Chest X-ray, AP view. Patient: 31 years old, sex F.
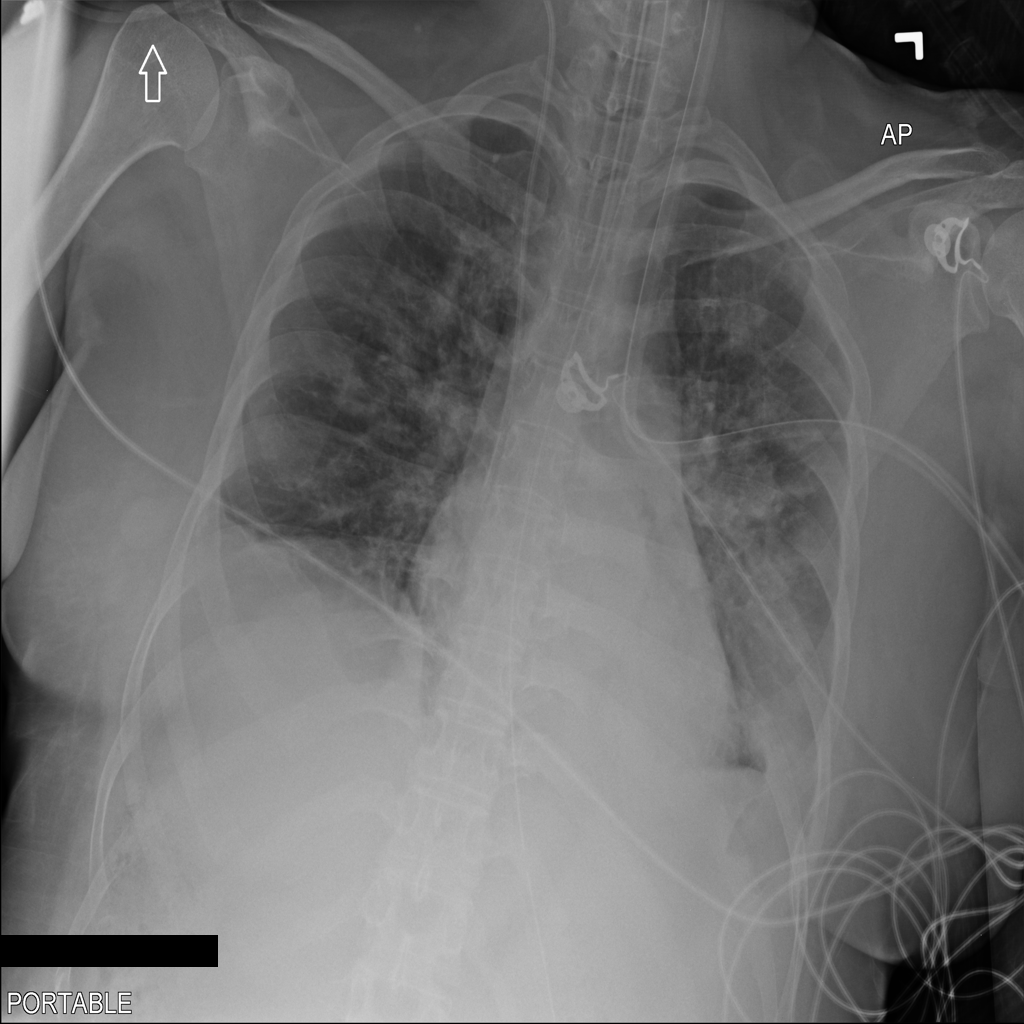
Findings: Effusion, Infiltration